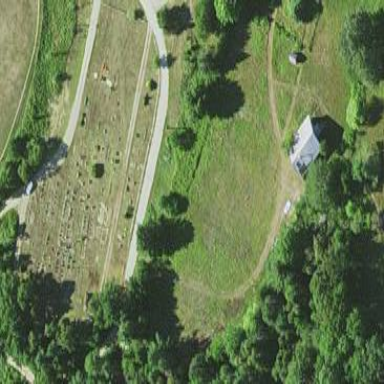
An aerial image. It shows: Grave yard.